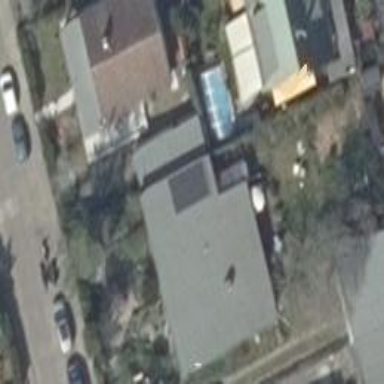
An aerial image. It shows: Detached building with skillion roof shape.